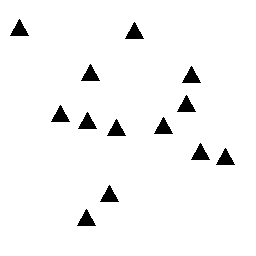
Squares: 0
Triangles: 13
Stars: 0
Total shapes: 13